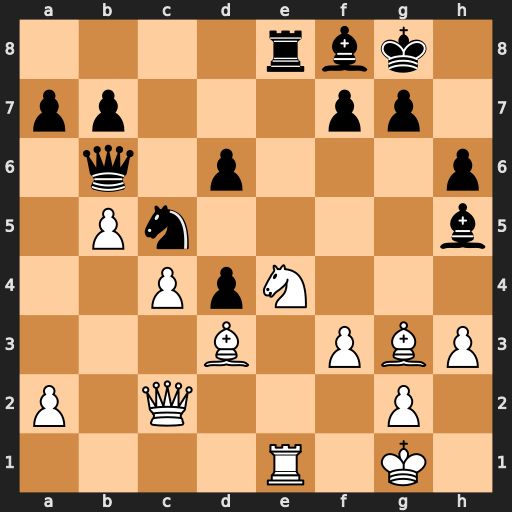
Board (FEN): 4rbk1/pp3pp1/1q1p3p/1Pn4b/2PpN3/3B1PBP/P1Q3P1/4R1K1
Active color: w
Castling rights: -
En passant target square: -
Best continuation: Nf6+ gxf6 Rxe8